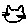
Label: cat